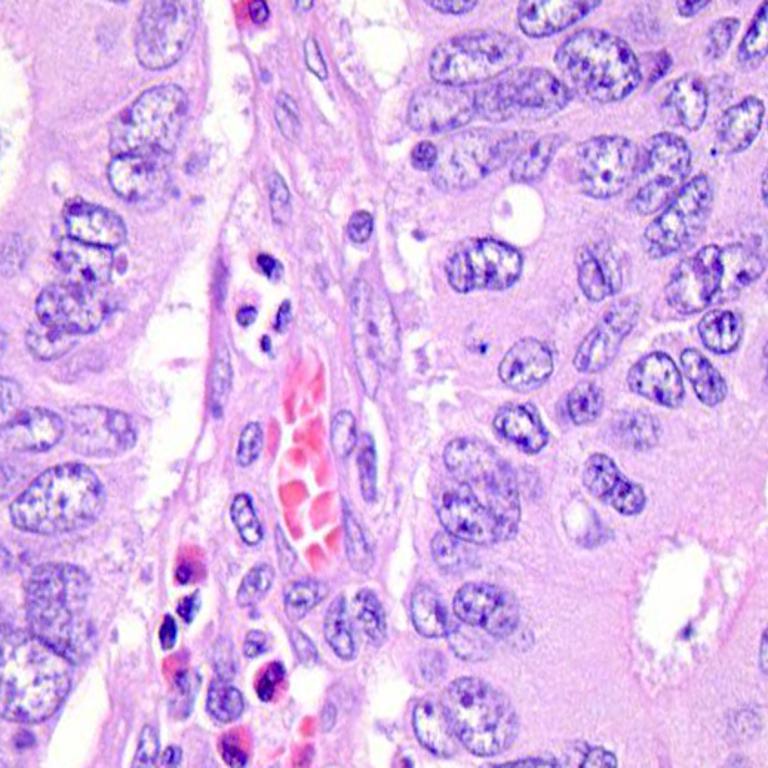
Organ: colon
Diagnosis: adenocarcinomas